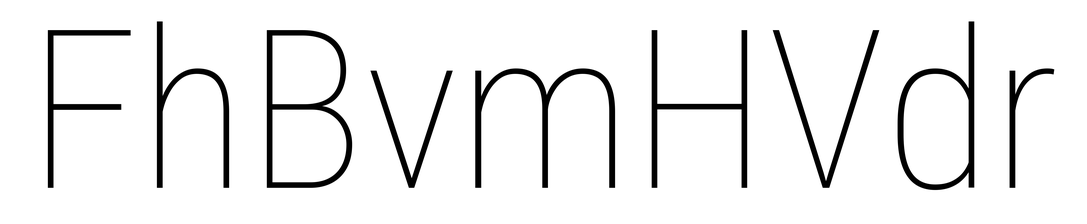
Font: Roboto_Condensed_Thin